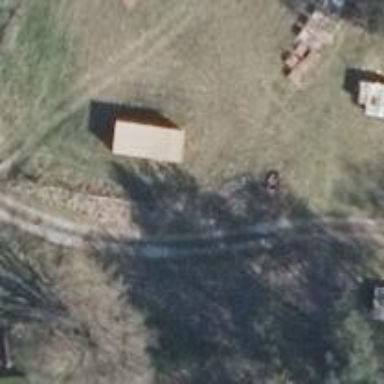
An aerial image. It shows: Driveway leading to service road.